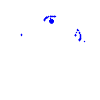
Particle: kaon